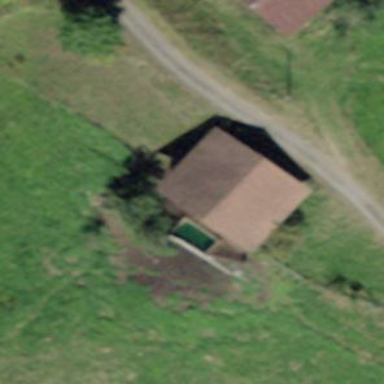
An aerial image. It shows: Rural barn.